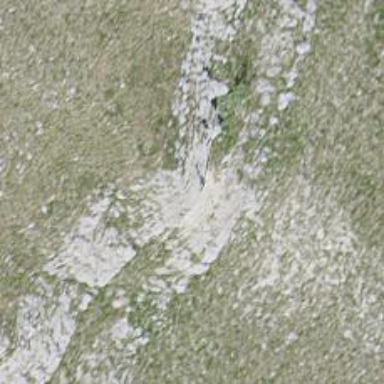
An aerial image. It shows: Cliff in nature.